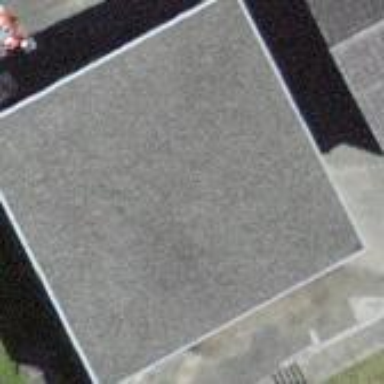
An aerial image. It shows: Group of garages.